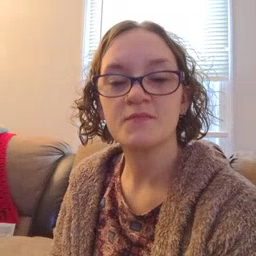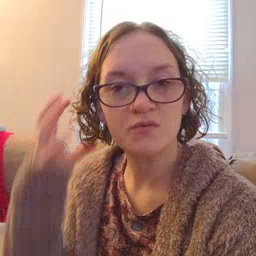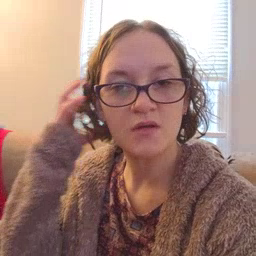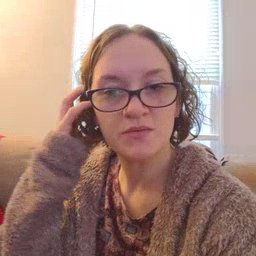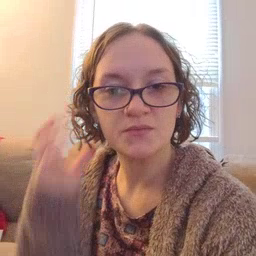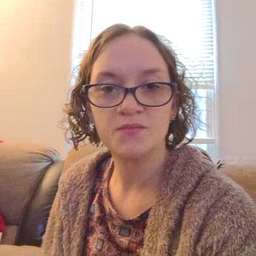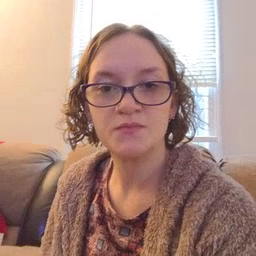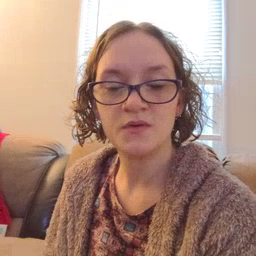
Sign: radio